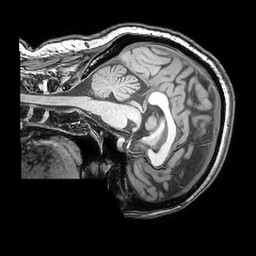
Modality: T1w
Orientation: sagittal
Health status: ill
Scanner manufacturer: philips
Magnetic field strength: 3 T
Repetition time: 0.007 s
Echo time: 0.0035 s